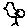
Label: bird